Question: I downloaded 'eclipse-jee-luna-SR1-x86_64'
-> -> ->

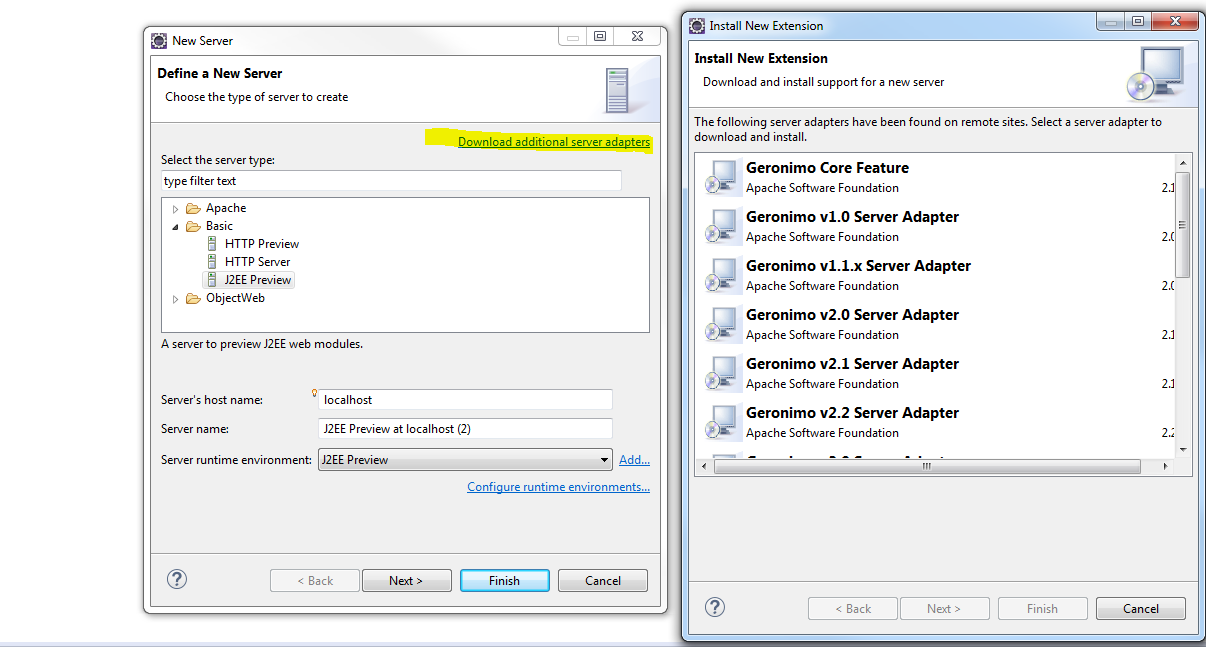
Answer: You can install one from Marketplace:<URL>